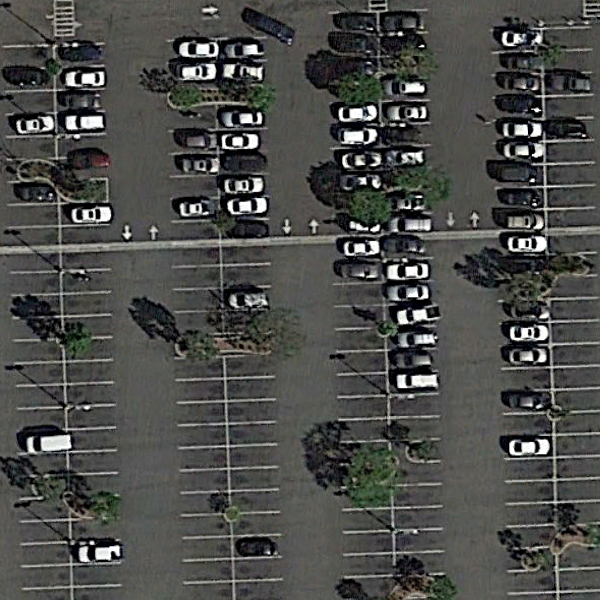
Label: Parking